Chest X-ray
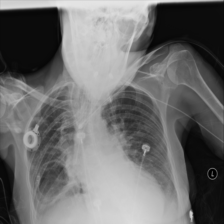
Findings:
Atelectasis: negative
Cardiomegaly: negative
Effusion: negative
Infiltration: negative
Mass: negative
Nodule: negative
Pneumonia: negative
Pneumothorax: negative
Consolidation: negative
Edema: negative
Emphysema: negative
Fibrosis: negative
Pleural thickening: negative
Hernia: negative